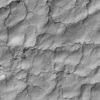
Label: not_dusty